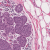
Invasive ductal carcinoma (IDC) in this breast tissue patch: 0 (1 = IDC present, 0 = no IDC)